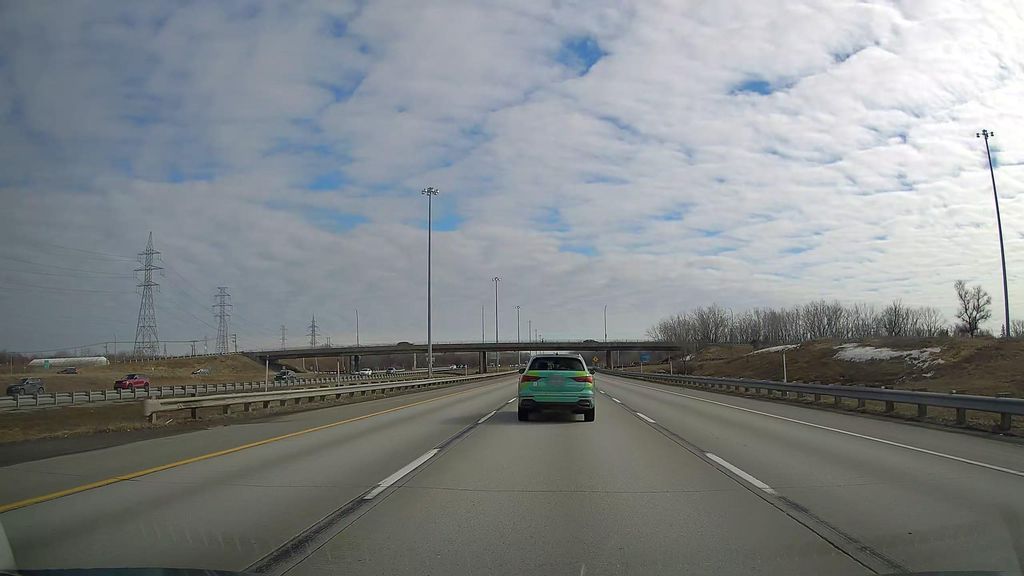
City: montreal